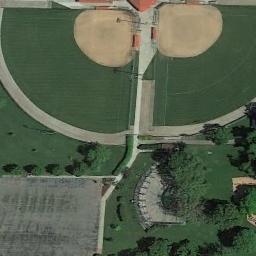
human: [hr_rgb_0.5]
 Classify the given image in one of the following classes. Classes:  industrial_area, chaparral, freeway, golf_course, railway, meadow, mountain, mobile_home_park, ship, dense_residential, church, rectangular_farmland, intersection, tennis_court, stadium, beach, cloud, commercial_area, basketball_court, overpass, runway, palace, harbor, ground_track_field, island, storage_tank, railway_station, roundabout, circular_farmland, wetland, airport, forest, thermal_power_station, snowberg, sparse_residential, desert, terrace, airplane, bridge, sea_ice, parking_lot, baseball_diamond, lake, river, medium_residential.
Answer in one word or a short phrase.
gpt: baseball_diamond